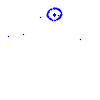
Particle: kaon